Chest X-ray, PA view. Patient: 56 years old, sex M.
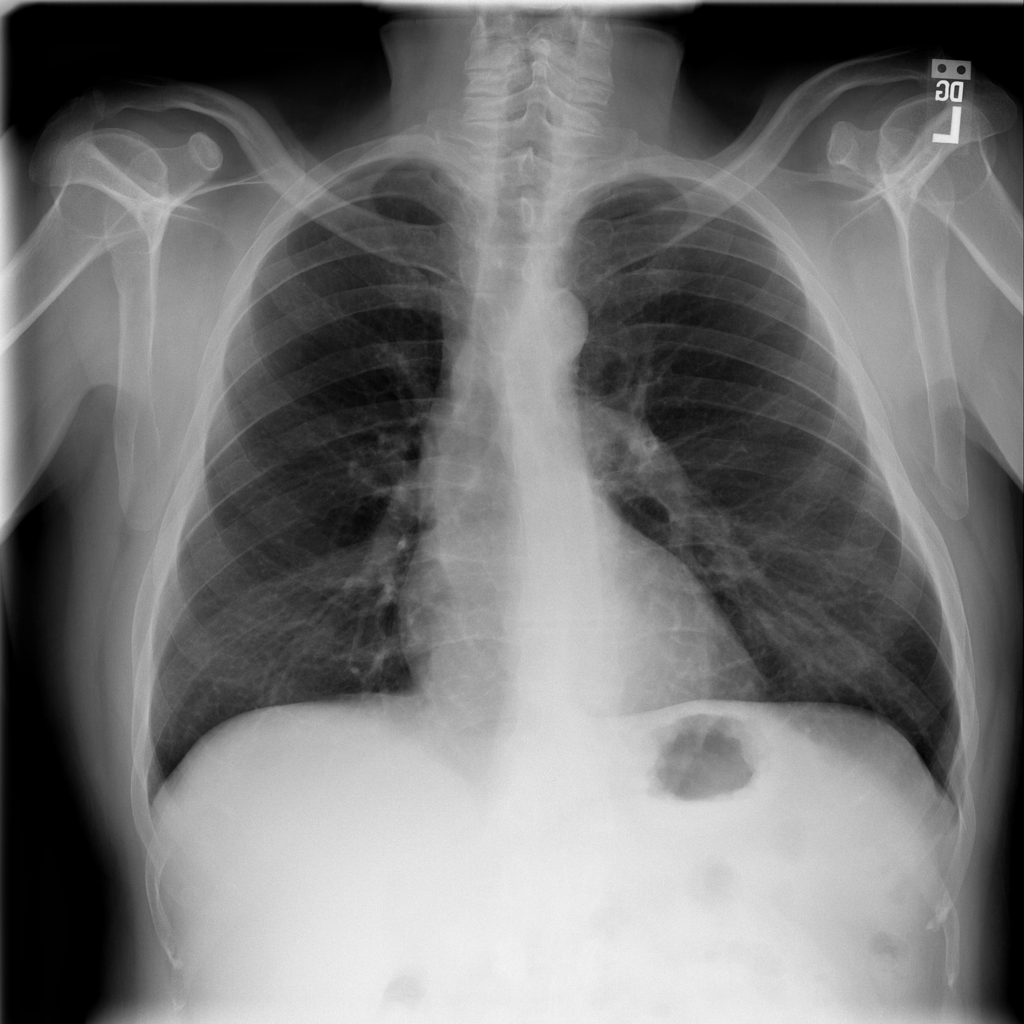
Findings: No Finding